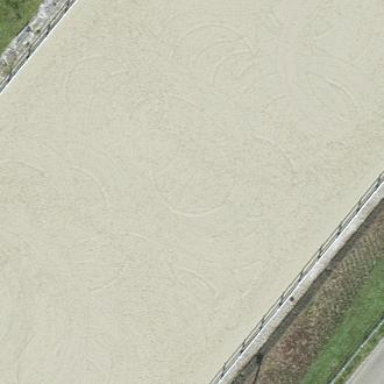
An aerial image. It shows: Equestrian pitch used for leisure and sports activities.